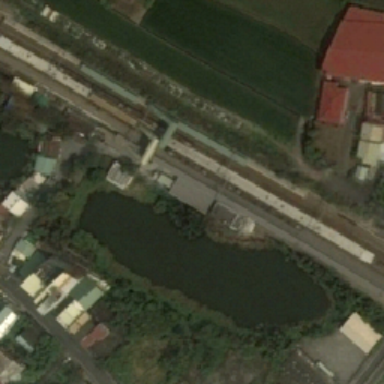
There is a dark green pond on the track .